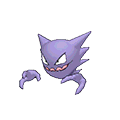
Pok\u00e9mon: haunter